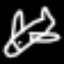
Label: airplane